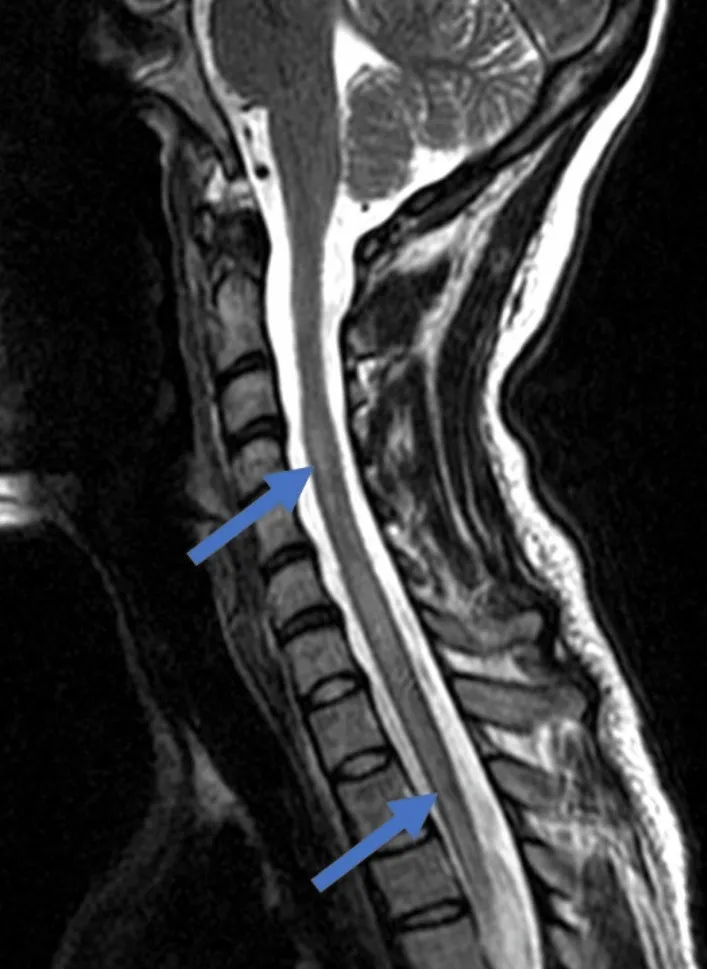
T2-weighted spine MRI demonstrating hyperintense signals in the cervical and thoracic spine (blue arrows). . MRI: magnetic resonance imaging.
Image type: radiology (mri)